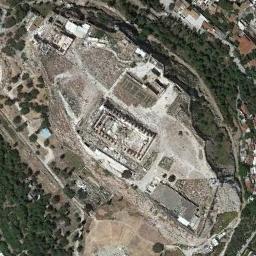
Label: palace